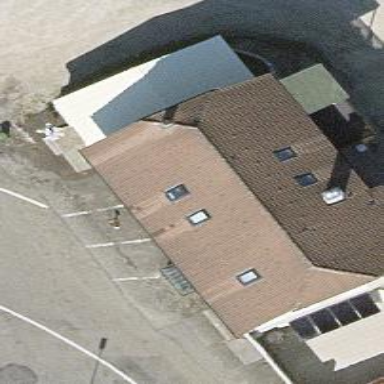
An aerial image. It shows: Restaurant.